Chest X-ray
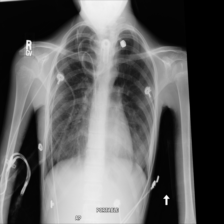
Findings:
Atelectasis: negative
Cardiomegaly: negative
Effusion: negative
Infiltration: negative
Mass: negative
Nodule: negative
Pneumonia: negative
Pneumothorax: negative
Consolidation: negative
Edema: negative
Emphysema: negative
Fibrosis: negative
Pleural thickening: negative
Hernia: negative